This time-domain trace was recorded on a rotor test rig. What is the most likely rotor condition (normal, misalignment, unbalance, looseness)?
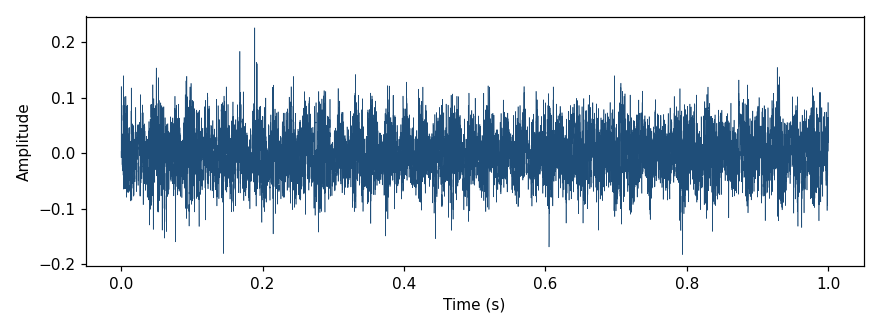
Answer: misalignment